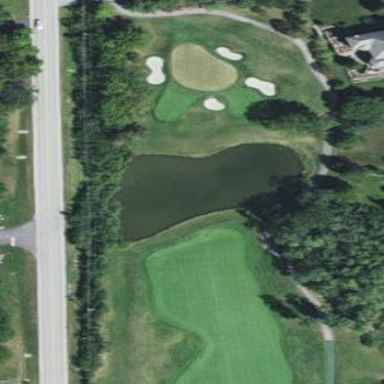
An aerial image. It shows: Water hazard in golf course. The hazard is natural water feature.